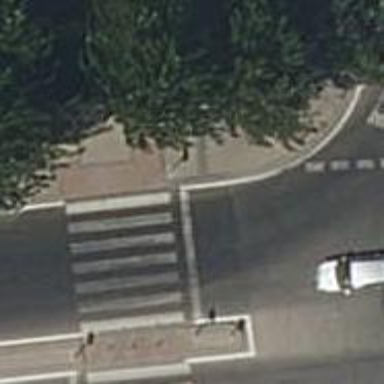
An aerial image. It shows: Crossing with traffic signals.